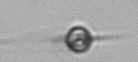
Label: Acanthoica_quattrospina